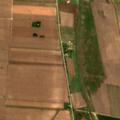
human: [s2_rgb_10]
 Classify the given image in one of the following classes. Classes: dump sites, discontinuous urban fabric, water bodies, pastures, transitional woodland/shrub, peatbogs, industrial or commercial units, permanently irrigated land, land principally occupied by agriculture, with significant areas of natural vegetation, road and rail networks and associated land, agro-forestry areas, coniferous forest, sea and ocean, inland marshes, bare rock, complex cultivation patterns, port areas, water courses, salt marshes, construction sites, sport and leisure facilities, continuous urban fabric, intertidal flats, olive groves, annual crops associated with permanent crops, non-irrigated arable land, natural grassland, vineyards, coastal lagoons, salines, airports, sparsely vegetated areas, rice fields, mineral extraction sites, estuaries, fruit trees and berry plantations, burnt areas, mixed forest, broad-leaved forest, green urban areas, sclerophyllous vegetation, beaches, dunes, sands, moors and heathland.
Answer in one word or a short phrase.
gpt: non-irrigated arable land, pastures